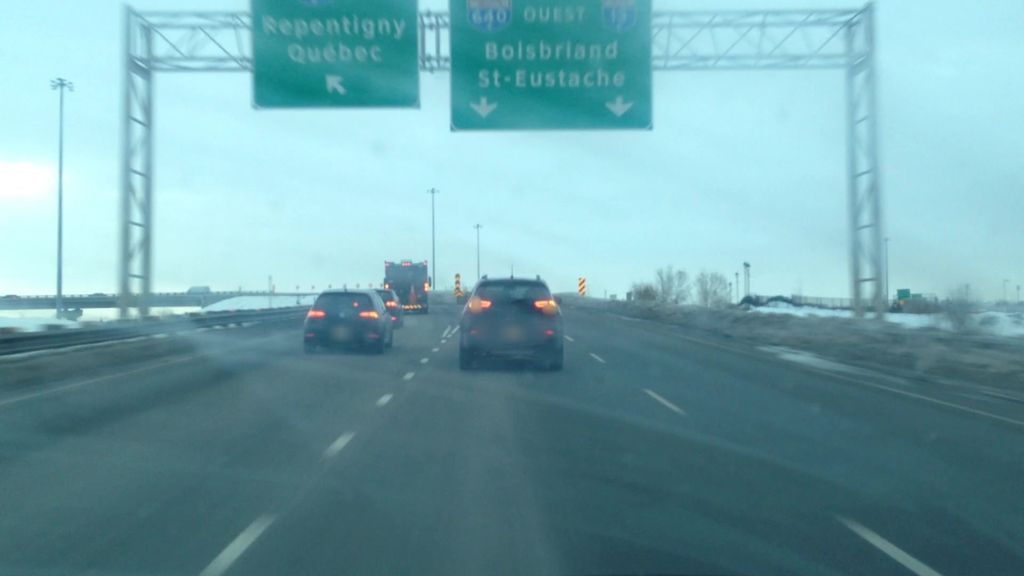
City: montreal